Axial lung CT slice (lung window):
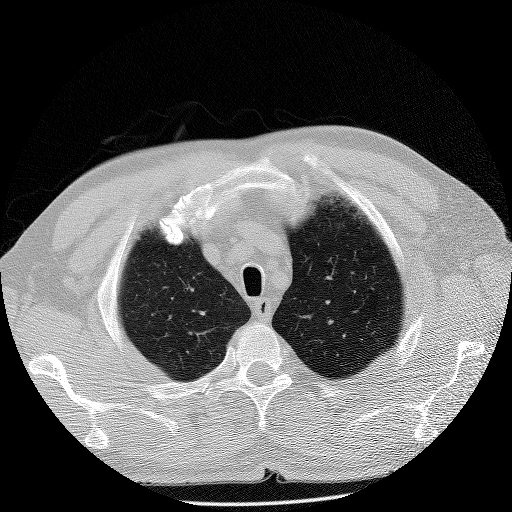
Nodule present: no